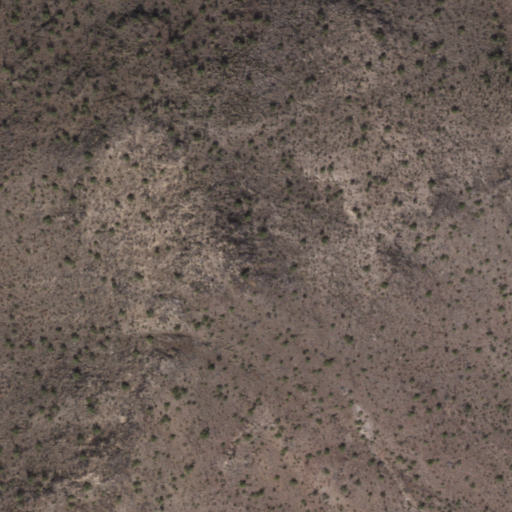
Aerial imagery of mountain in Arizona named John the Baptist Mountains containing only shrub